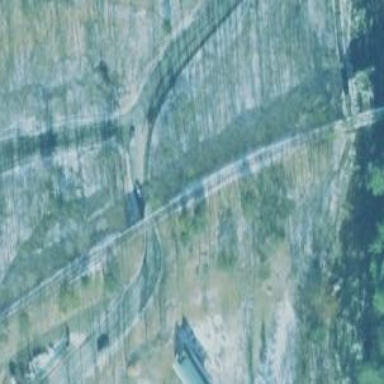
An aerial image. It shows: Disused railway bridge.